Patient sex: M
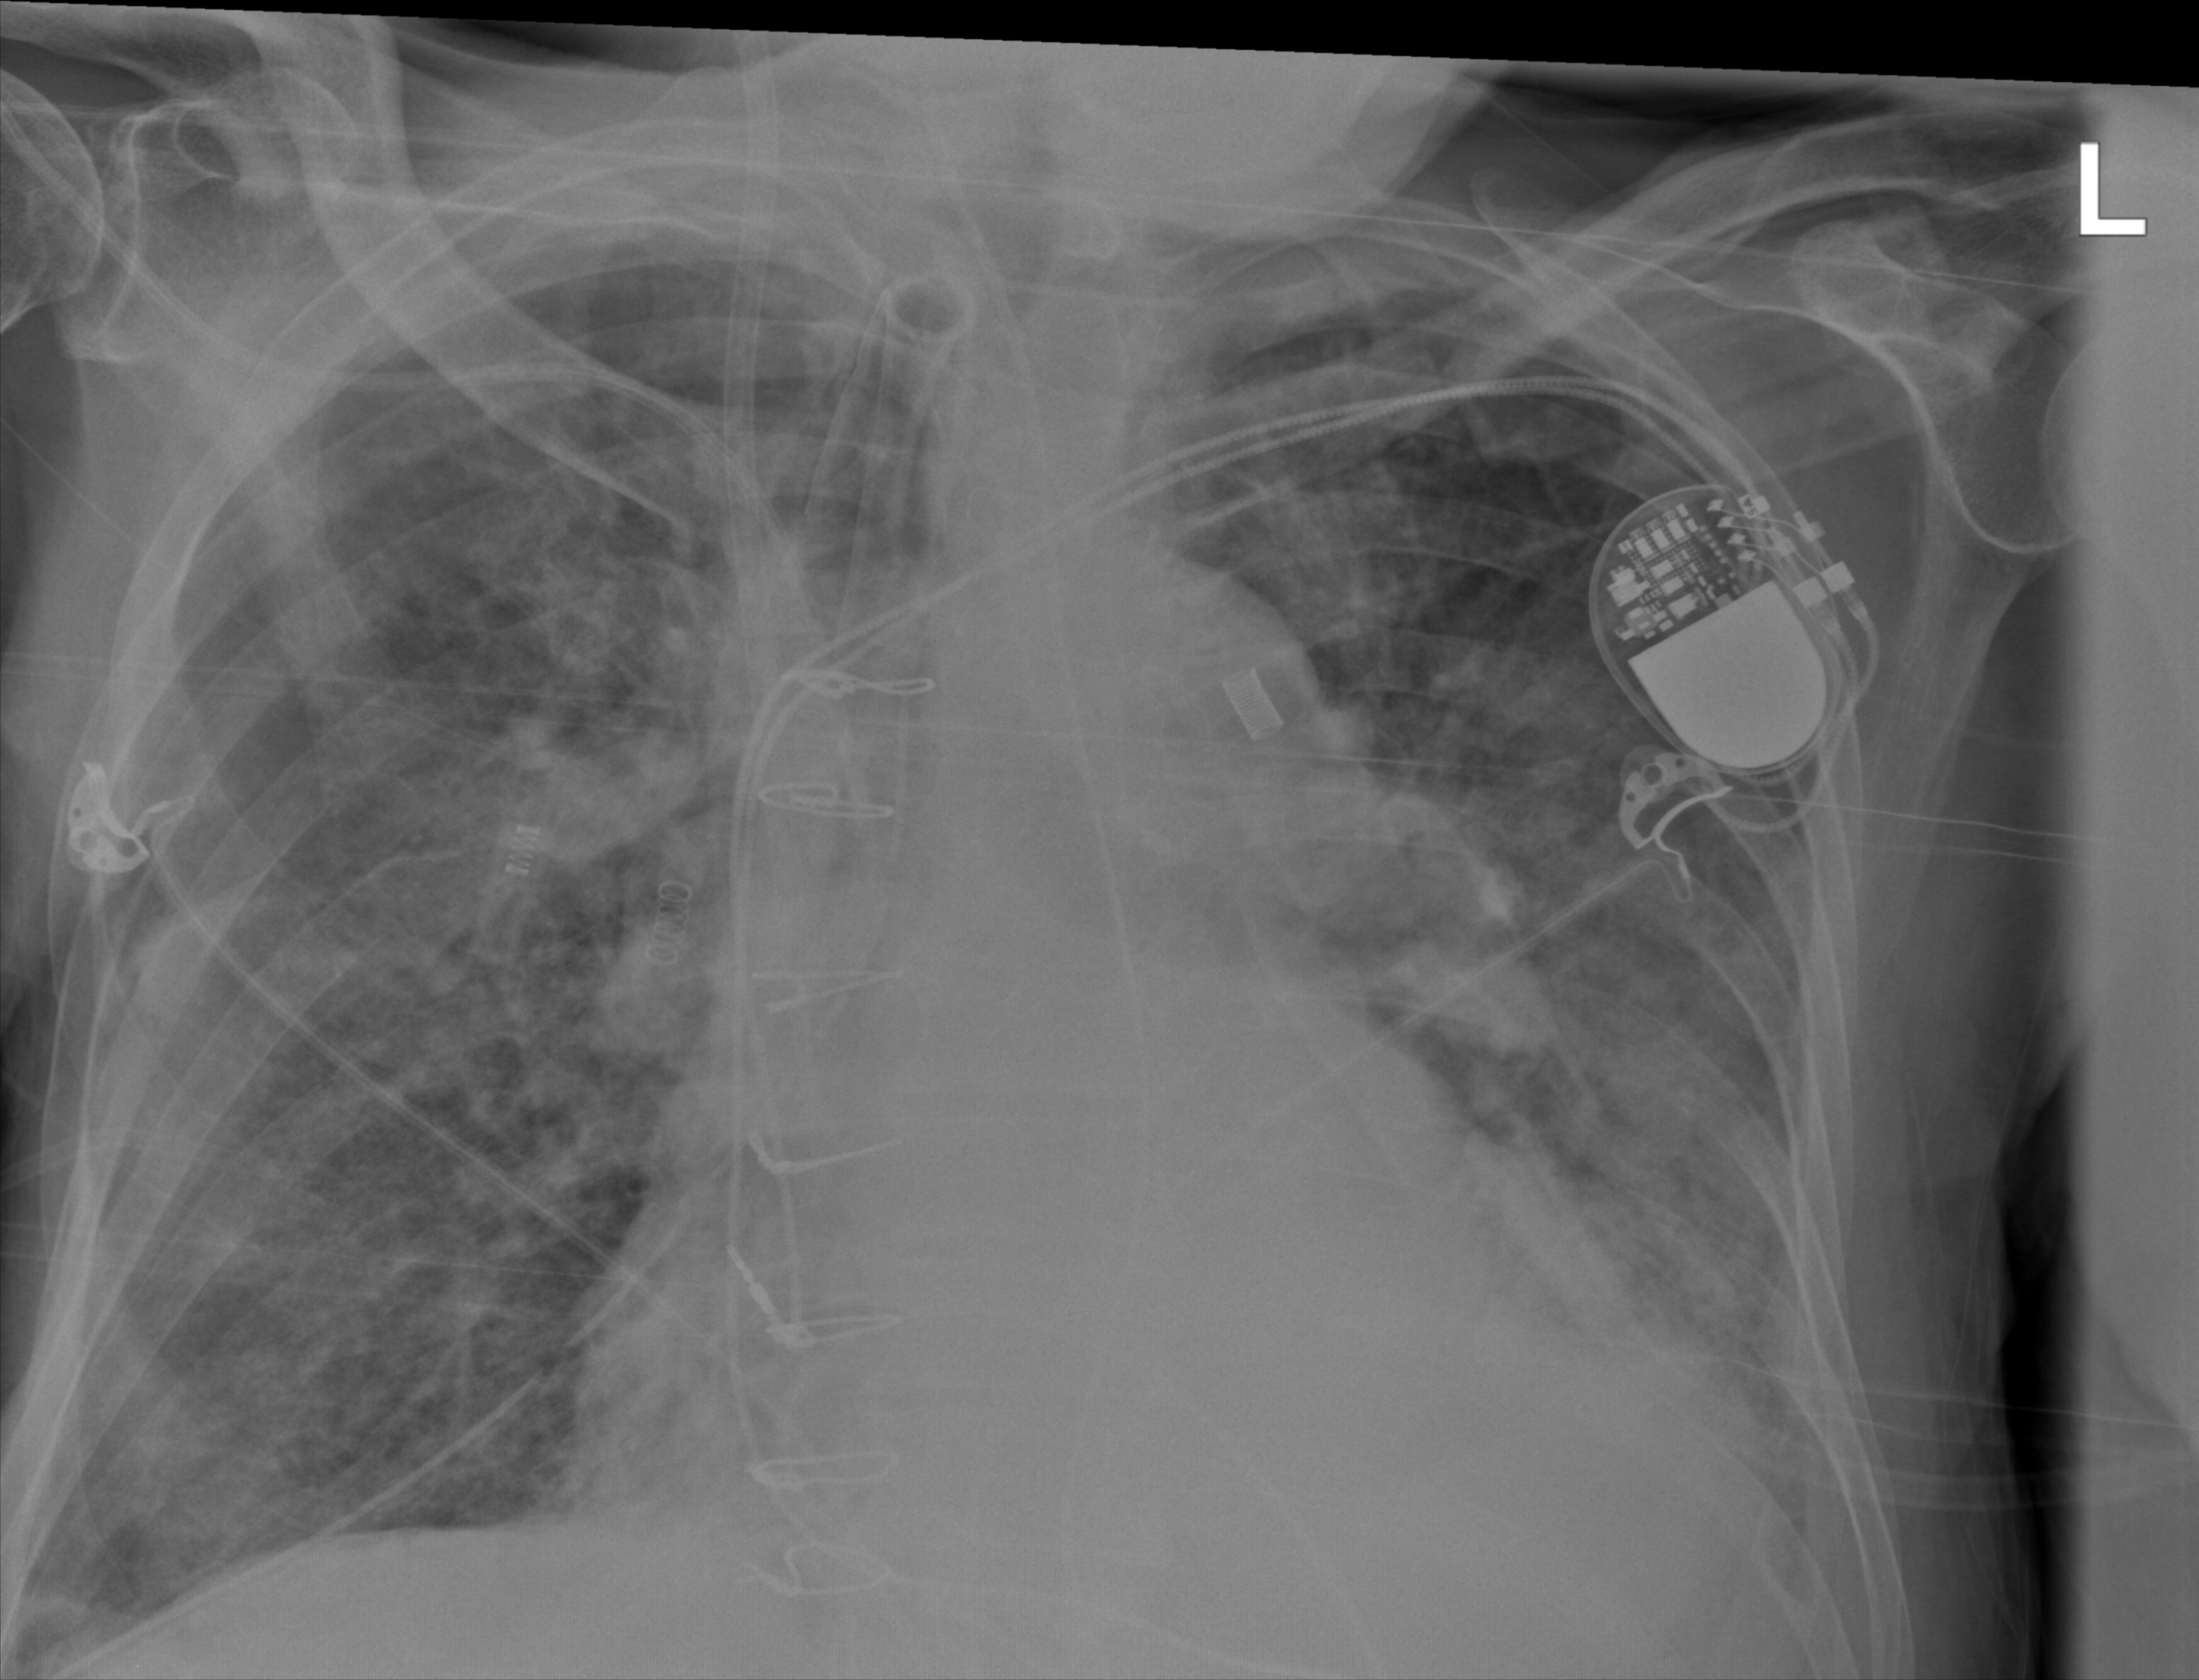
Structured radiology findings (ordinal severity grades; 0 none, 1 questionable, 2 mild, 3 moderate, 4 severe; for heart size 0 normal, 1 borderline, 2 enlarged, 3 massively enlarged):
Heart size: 2
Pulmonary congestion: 2
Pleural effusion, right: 2
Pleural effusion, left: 2
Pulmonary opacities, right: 3
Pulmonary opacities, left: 2
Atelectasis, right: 2
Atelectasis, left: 2